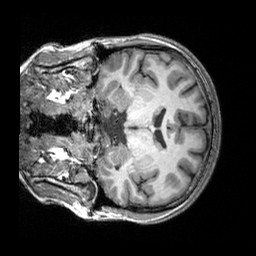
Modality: T1w
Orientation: coronal
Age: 25
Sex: female
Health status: healthy
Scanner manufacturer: siemens
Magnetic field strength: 3 T
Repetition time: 2.3 s
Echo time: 0.00303 s